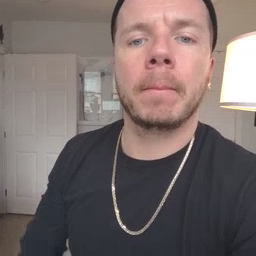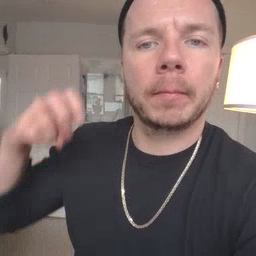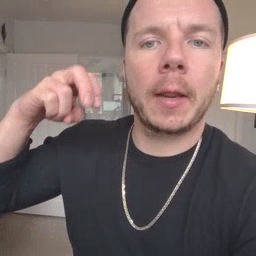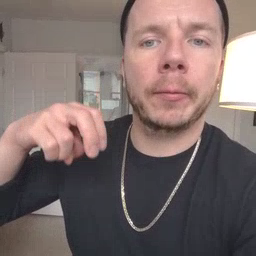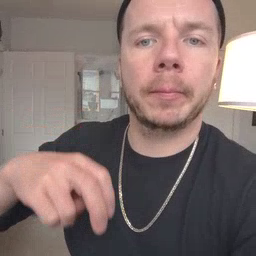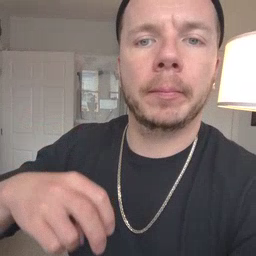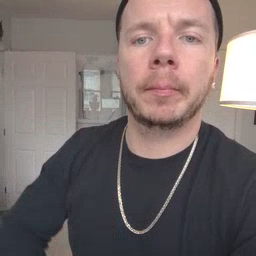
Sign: stairs